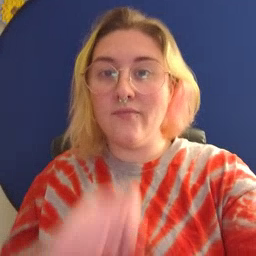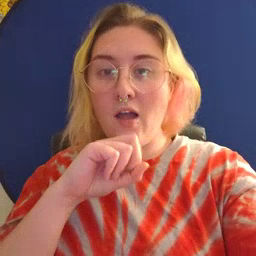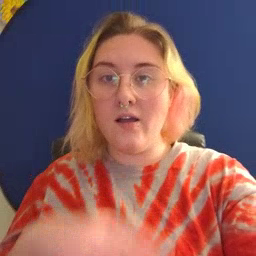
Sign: frog